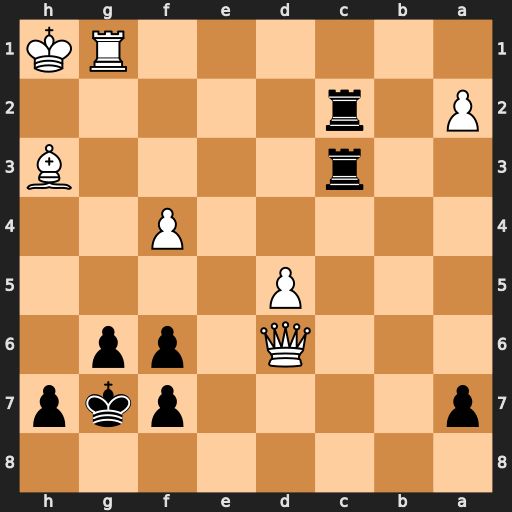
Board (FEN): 8/p4pkp/3Q1pp1/3P4/5P2/2r4B/P1r5/6RK
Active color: b
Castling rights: -
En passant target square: -
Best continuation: Rxh3#